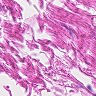
Metastatic tissue present: no